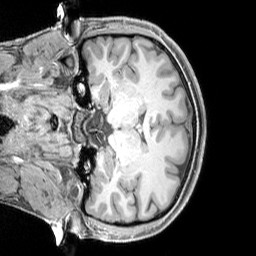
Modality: T1w
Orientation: coronal
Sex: male
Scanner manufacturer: siemens
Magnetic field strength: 3 T
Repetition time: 2.3 s
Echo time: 0.00226 s